二年级 · 算术
坚式计算。

$35+18+29=$

$$
80-8-28=
$$

$58-39+26=$
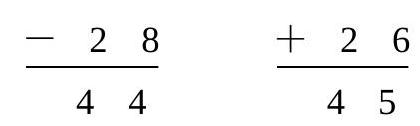
答案: $35+18+29=82 \quad 80-8-28=44 \quad 58-39+26=45$
$\begin{array}{r}35 \\ +\quad 18 \\ \hline 53 \\ +\quad 29 \\ \hline 82\end{array}$
80
58